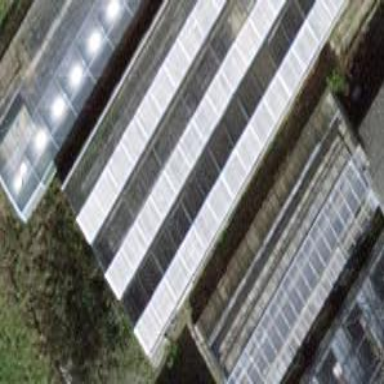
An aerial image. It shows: Greenhouse.